Field crop: maize
Growth stage: 2
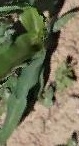
Species: maize